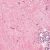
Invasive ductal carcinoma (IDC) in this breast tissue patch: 0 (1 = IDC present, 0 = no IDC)